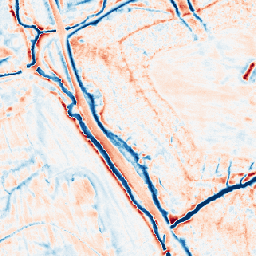
Category: edge_preserving
Decomposition family: guided
Decomposition parameters: radius: 4
eps: 0.001
Upsampling method: area
Upsampling parameters: scale: 8
Upsampling scale: 8